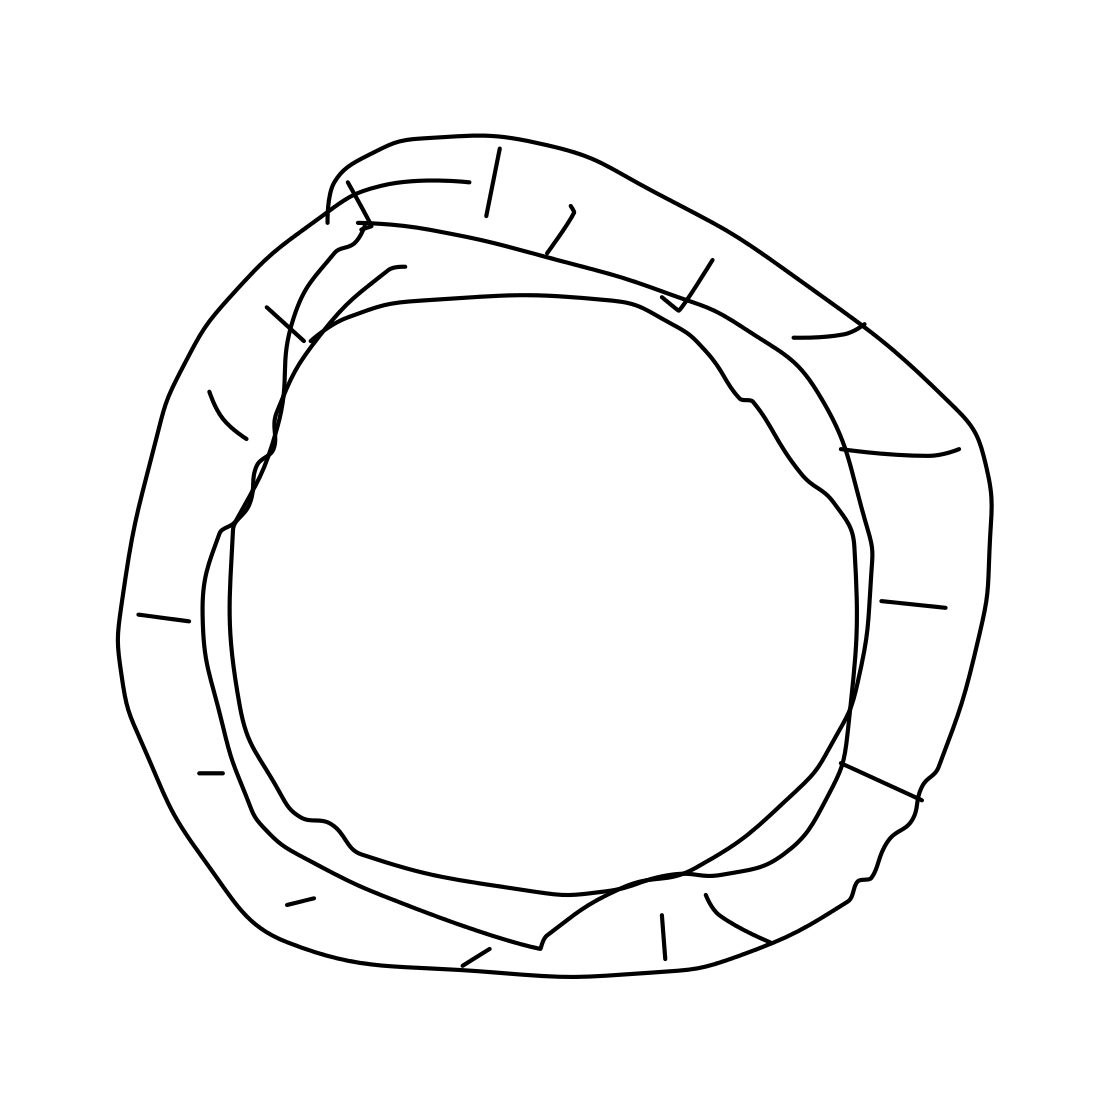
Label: tire